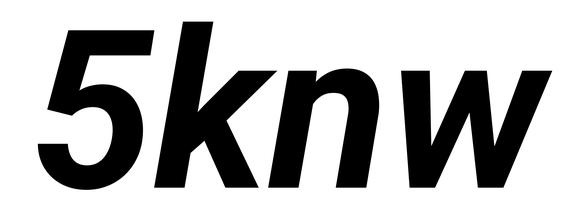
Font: Roboto-Italic_Bold_Italic